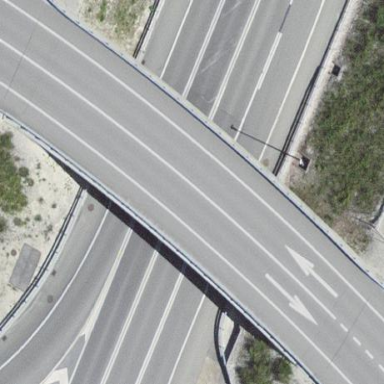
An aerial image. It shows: Man-made bridge.